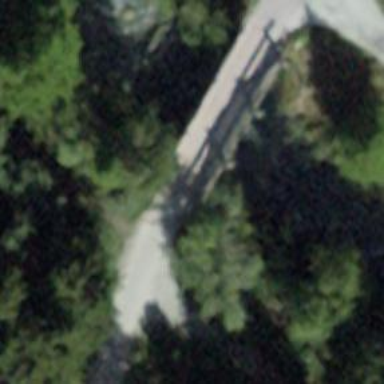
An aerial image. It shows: Bridge over well-constructed track.